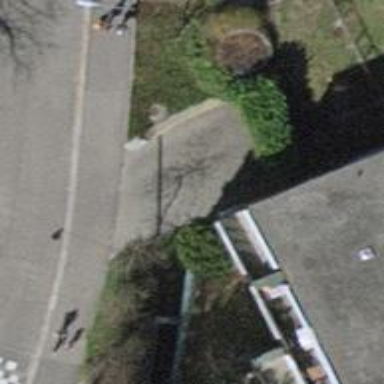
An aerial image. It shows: Parking entrance.